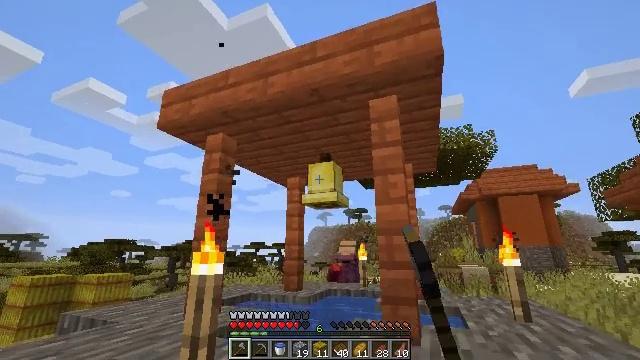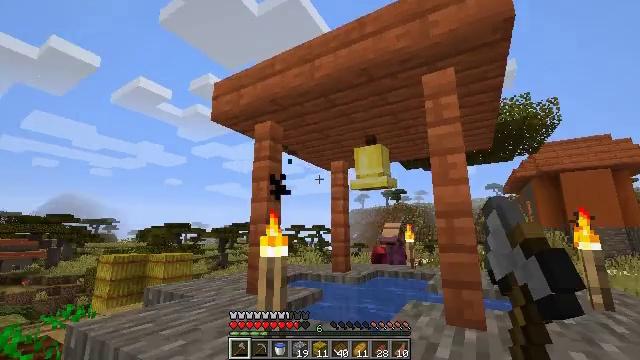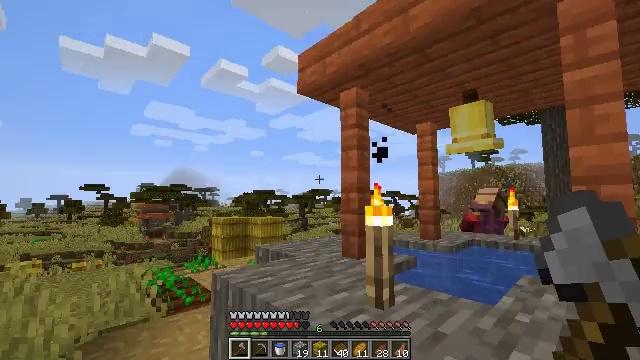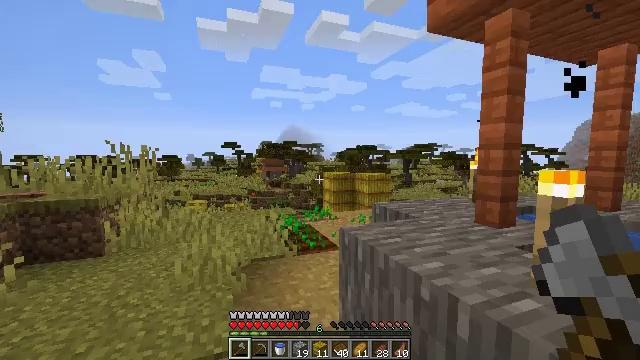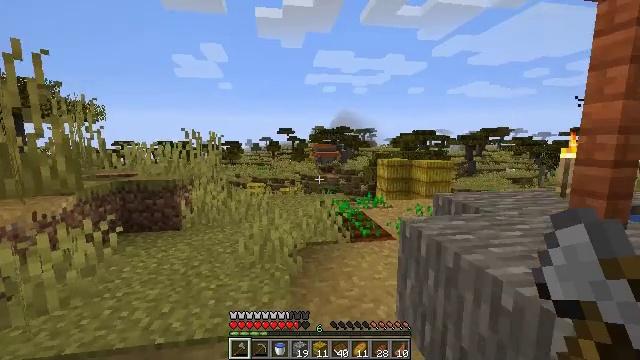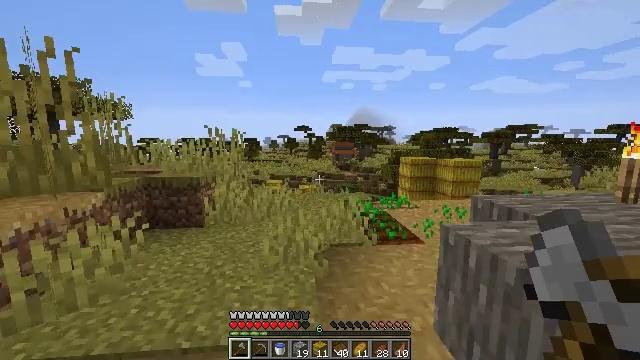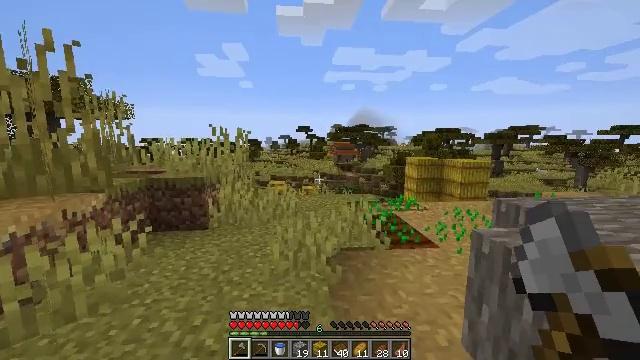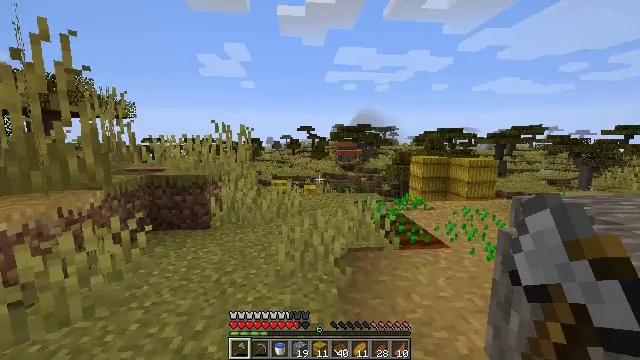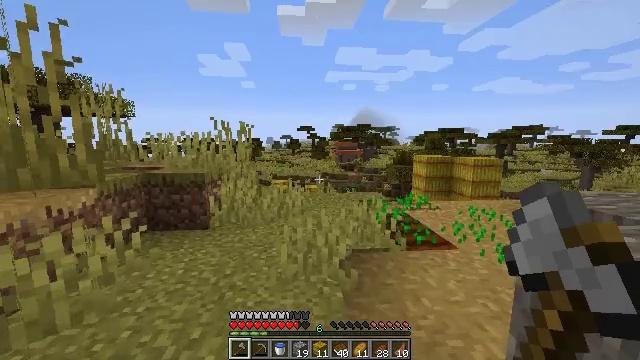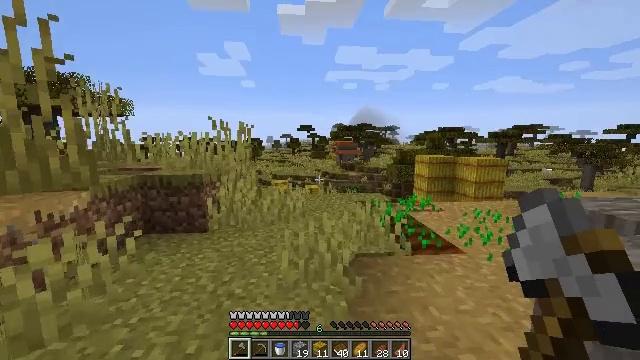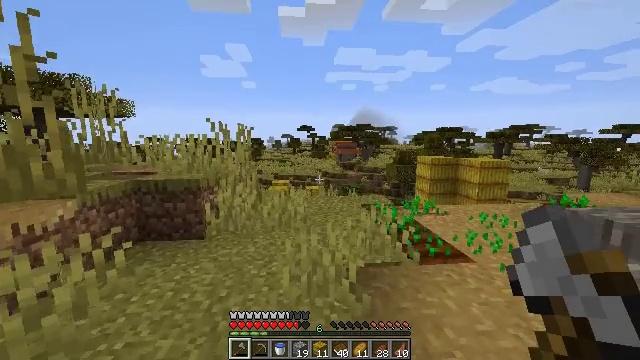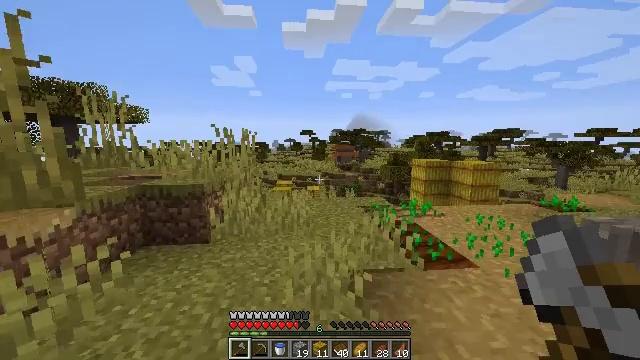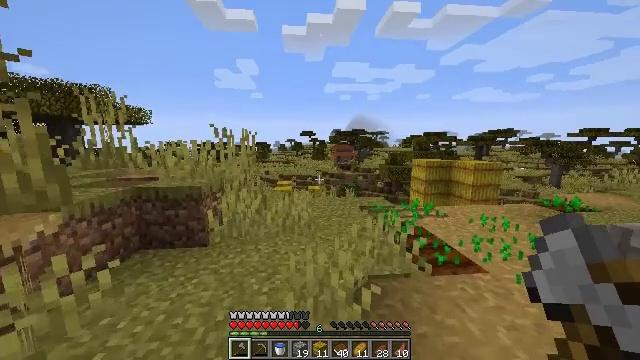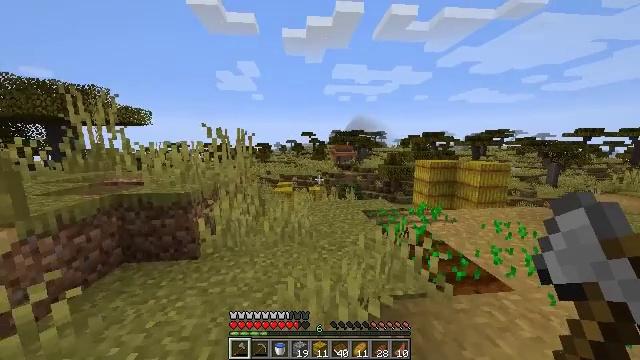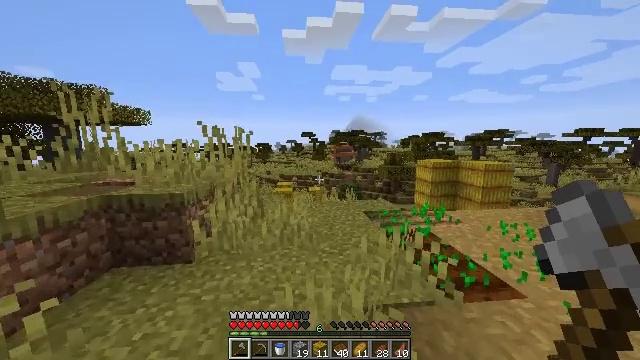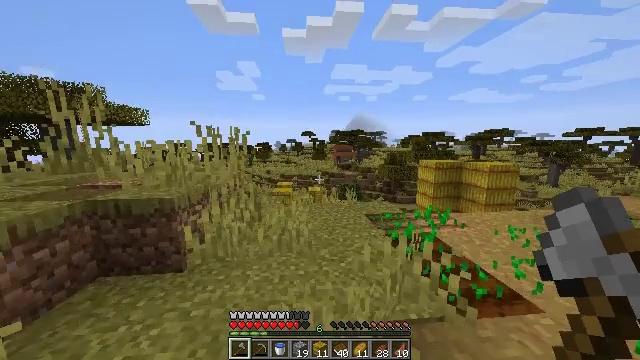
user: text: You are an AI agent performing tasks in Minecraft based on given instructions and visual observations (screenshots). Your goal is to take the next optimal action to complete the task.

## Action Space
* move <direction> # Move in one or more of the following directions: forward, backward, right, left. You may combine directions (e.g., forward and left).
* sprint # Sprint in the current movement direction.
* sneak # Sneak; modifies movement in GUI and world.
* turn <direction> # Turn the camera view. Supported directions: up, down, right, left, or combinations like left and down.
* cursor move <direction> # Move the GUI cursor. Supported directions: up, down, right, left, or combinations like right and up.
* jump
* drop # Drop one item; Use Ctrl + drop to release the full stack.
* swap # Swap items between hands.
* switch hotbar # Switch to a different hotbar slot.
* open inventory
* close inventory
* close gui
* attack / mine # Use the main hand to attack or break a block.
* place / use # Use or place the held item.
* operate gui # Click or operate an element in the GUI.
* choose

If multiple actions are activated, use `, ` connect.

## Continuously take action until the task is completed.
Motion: motion action
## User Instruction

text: Reclaim the acacia fence from a structure.
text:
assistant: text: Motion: move left, turn left and down
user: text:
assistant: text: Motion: move left, turn left and down
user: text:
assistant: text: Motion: move forward and move left, turn left and down
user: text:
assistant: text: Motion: move forward and move left, turn left and down
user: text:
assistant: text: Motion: move forward and move left, turn left
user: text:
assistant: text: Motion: move forward and move left
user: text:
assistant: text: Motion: move forward
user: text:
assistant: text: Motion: move forward
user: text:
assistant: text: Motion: move forward, sprint
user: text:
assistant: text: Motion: move forward, sprint
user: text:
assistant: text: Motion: move forward, sprint
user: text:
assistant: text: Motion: move forward, sprint
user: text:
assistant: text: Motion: move forward, sprint
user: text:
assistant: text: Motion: move forward, sprint
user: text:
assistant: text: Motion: move forward, sprint
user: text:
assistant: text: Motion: move forward, sprint, turn down
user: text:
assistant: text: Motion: move forward, sprint, turn down
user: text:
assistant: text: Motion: move forward, sprint, turn down
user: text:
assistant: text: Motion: move forward and move right, sprint, turn down
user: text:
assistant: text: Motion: move forward, sprint, turn down
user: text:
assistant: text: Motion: move forward, sprint
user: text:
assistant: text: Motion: move forward, sprint
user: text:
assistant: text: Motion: move forward, sprint
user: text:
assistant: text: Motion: move forward, sprint, turn down
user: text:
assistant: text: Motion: move forward
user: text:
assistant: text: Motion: move forward
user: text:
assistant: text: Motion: move forward, turn down
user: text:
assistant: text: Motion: move forward, turn down
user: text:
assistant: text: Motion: move forward
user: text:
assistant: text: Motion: turn down